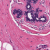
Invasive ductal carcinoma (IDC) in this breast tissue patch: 0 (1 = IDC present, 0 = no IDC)